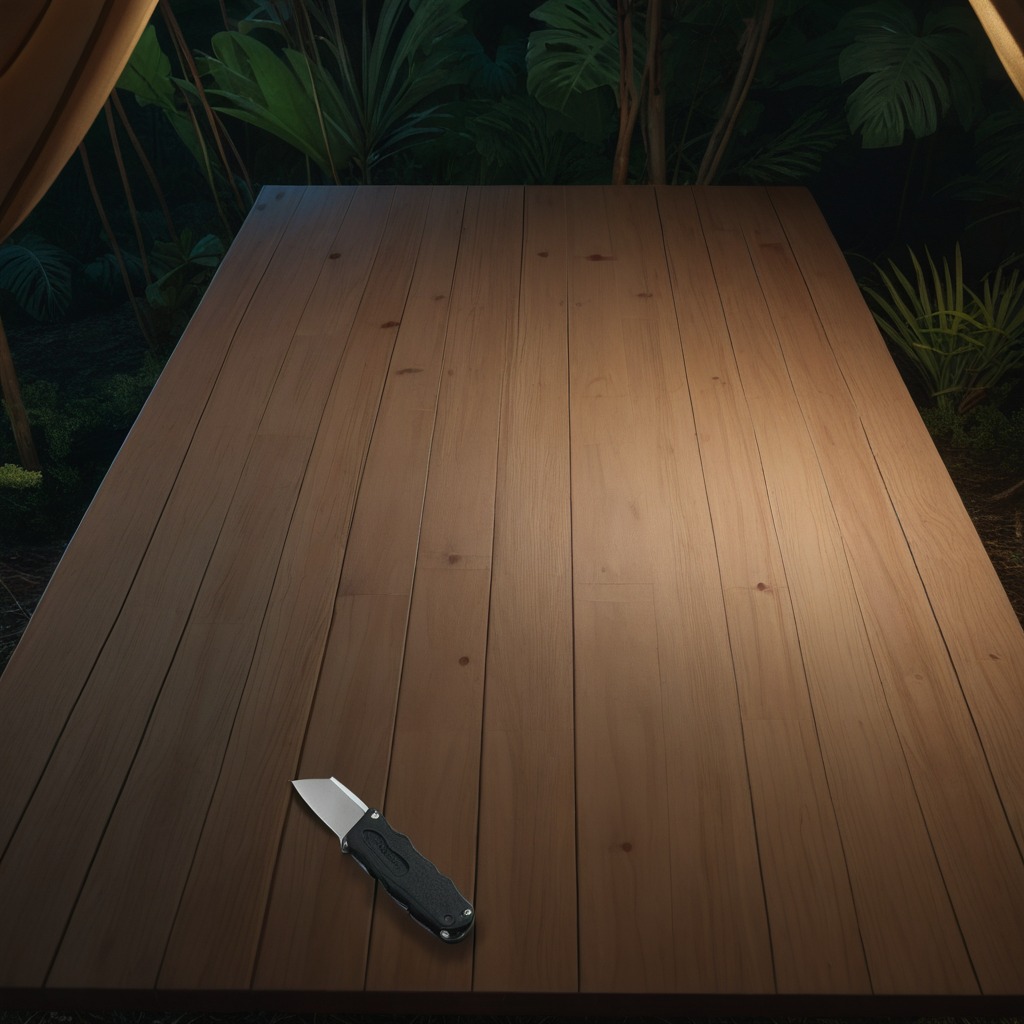
A utility knife lies on a wooden table inside a jungle field workshop tent at night dim ambient light soft shadows worn but